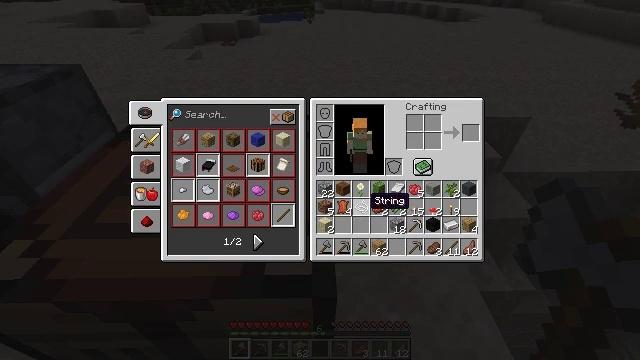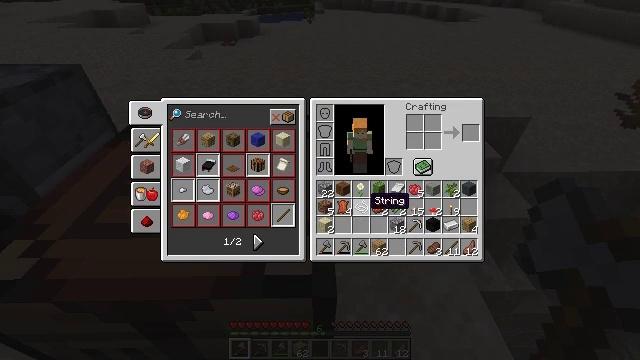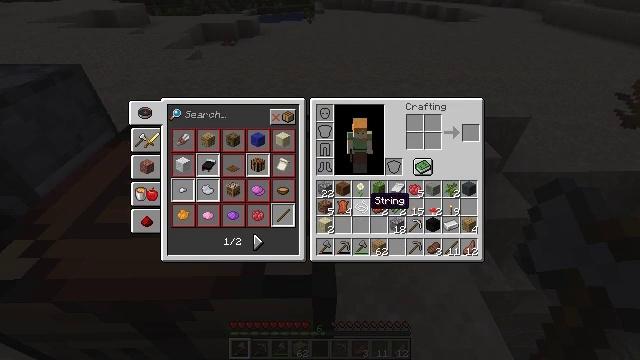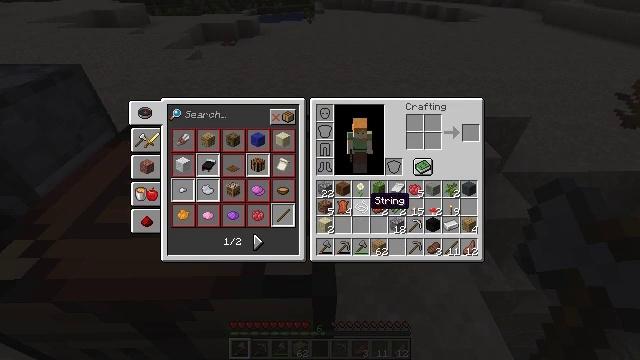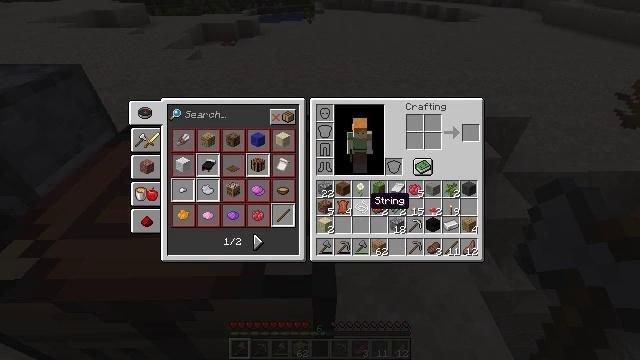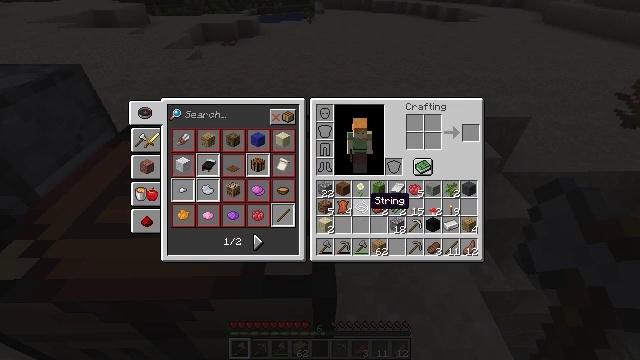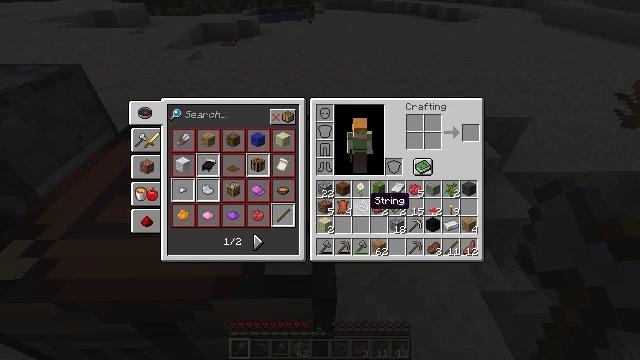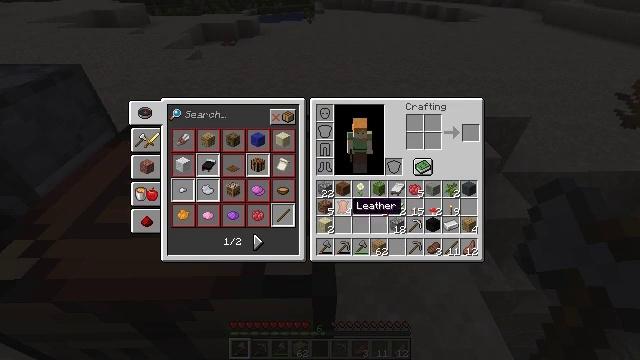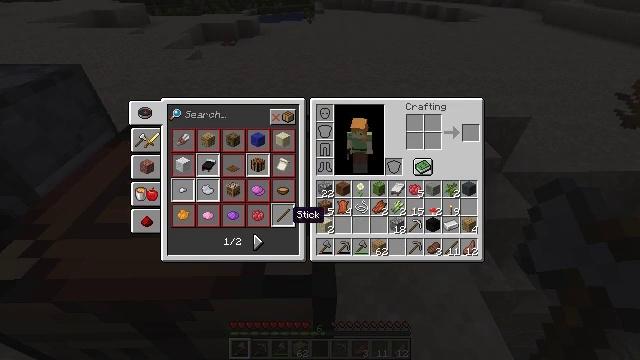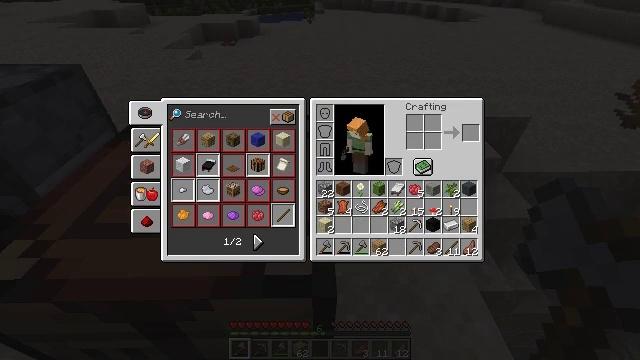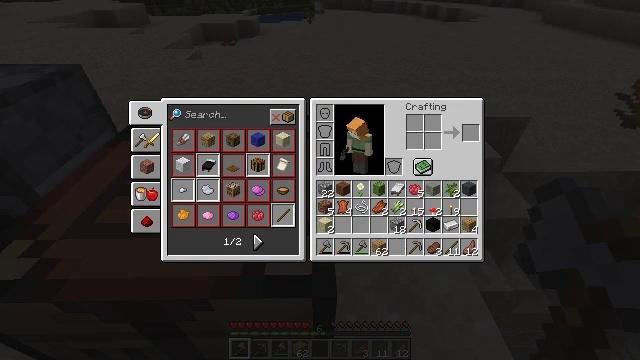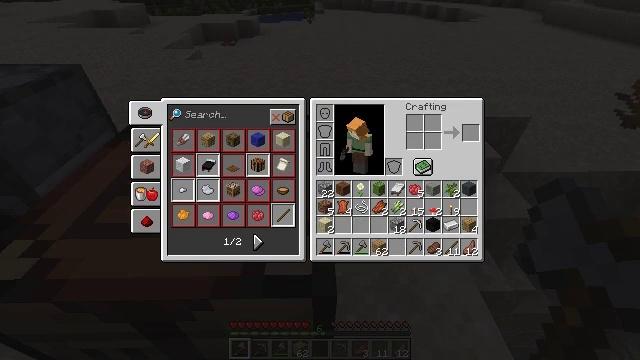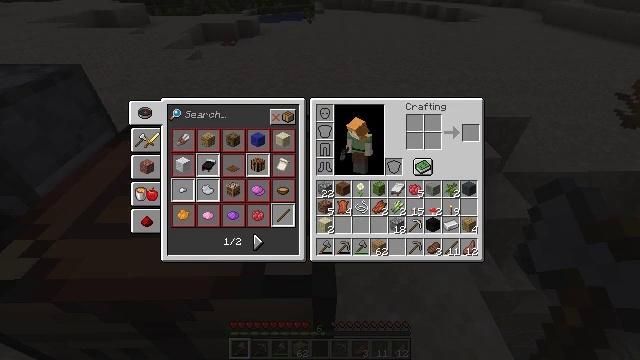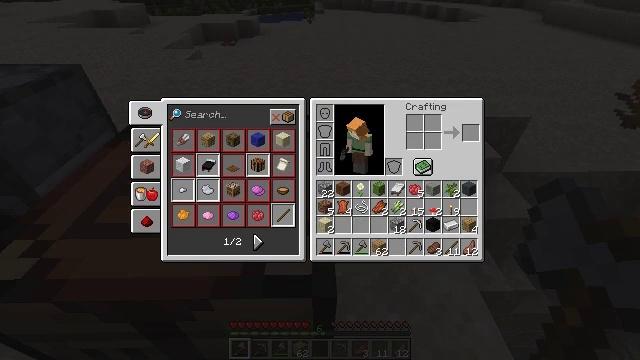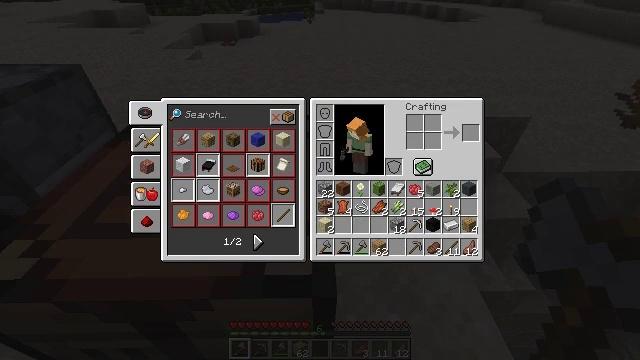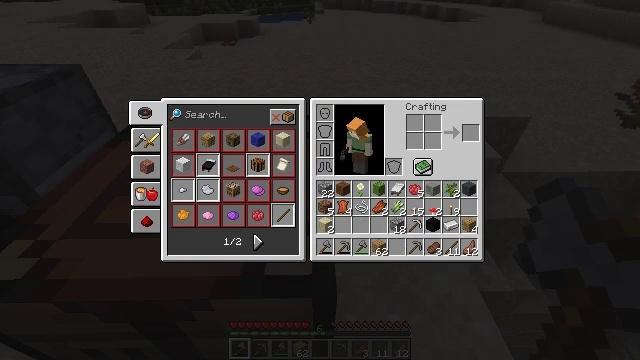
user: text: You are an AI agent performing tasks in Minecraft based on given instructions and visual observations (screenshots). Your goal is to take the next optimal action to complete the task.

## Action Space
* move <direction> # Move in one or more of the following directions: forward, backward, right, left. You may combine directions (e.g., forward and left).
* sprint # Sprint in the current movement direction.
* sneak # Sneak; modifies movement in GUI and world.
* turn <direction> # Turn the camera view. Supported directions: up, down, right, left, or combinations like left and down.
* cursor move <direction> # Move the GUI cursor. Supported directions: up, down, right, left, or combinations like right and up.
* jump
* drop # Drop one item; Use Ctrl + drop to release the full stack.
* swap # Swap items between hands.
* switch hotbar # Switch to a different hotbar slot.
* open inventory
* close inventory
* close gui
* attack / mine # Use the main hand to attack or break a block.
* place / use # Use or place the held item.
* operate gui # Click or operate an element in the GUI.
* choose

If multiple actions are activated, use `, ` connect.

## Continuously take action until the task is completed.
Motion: motion action
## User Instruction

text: Remove rotten flesh from the inventory.
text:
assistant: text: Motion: no_op
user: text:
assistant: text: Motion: no_op
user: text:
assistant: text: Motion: no_op
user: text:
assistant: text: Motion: no_op
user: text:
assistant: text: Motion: no_op
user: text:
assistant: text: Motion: no_op
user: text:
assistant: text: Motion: cursor move left
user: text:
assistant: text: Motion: cursor move left and down
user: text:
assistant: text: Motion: cursor move left and down
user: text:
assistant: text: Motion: cursor move left
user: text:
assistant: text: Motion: no_op
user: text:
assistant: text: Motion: no_op
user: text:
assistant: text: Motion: no_op
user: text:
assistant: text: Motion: no_op
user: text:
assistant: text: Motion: cursor move up
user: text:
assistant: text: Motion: no_op
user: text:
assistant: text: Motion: no_op
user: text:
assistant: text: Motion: no_op
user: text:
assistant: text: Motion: no_op
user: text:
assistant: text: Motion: no_op
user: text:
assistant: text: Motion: no_op
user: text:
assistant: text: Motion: cursor move right and up
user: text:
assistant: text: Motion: cursor move up
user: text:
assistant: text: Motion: turn up
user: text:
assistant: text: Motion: turn left and up
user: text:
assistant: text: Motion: turn left and up
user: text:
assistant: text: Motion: turn left and up
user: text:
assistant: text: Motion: move left, turn left and up
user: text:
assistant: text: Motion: move left, turn left and up
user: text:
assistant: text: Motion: move left